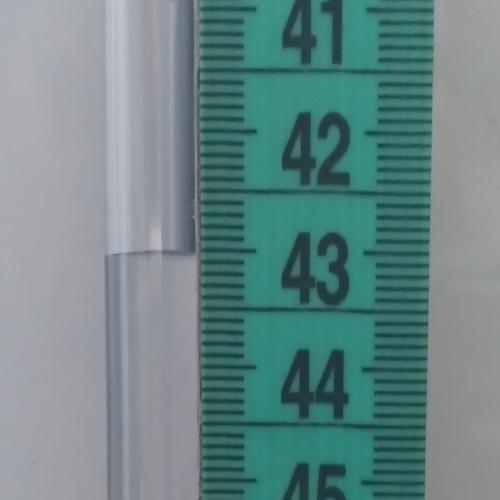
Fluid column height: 43.0 cm